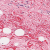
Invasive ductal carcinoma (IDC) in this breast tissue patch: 0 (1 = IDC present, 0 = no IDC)